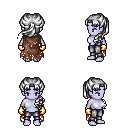
a pixel art fantasy rpg character, female body template, dark elf, purple skin, brown tattered cape, metal pants, white princess hairstyle, gold gloves, four views (front, back, left, right), 2x2 character sprite sheet, small pixel art, hard edges, no anti-aliasing